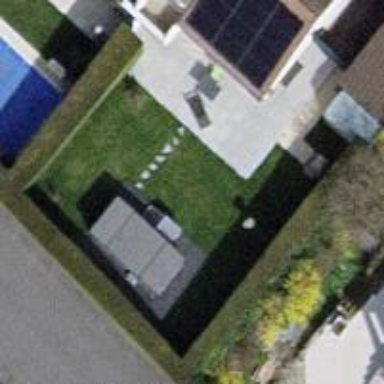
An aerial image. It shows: Garden enclosed by fence.